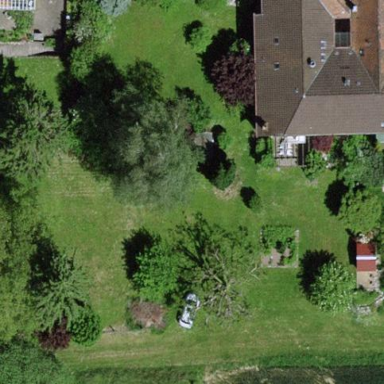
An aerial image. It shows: Garden area designated for leisure land.